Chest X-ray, PA view. Patient: 49 years old, sex M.
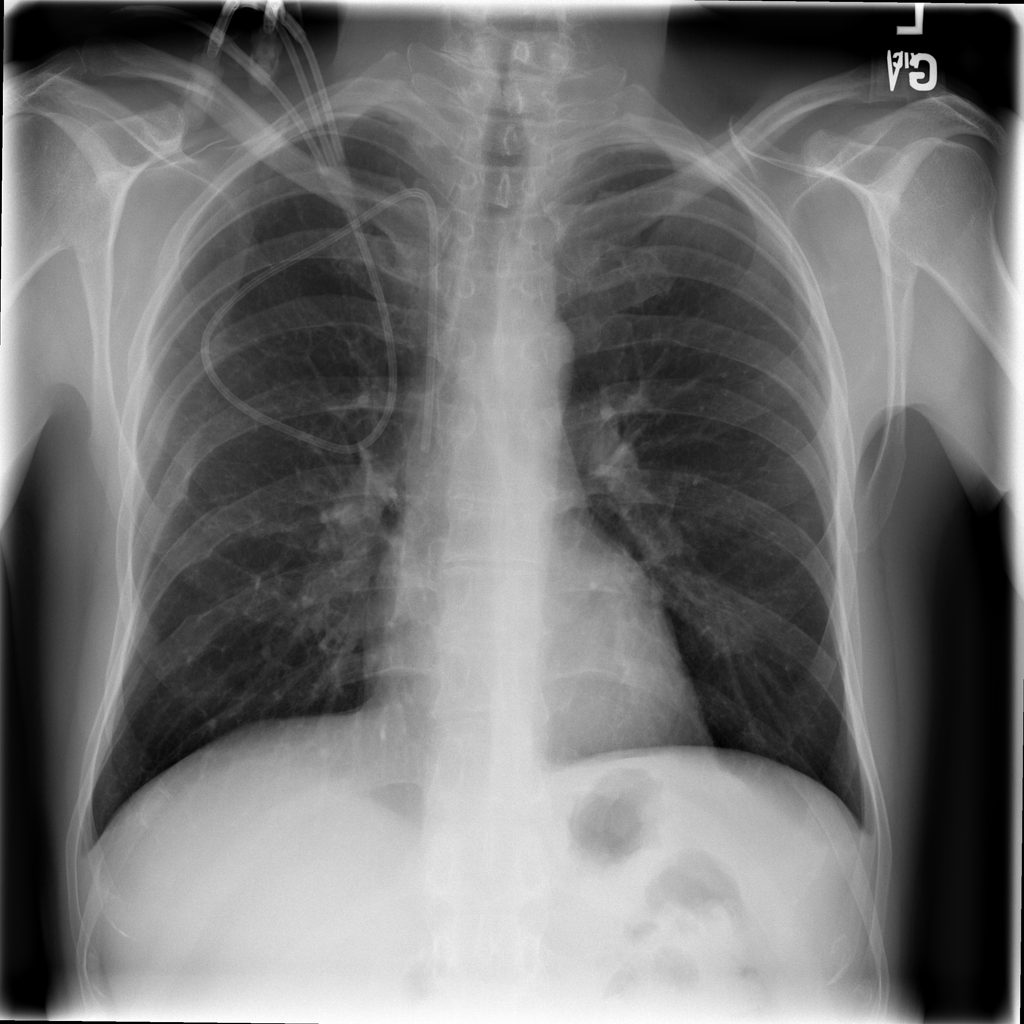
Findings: No Finding